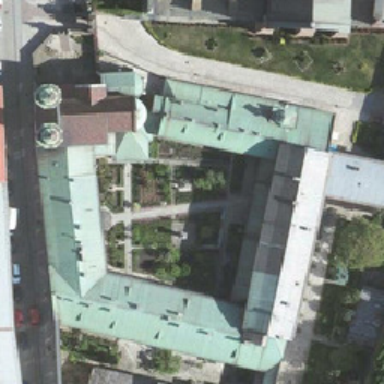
There are some green trees in the church .